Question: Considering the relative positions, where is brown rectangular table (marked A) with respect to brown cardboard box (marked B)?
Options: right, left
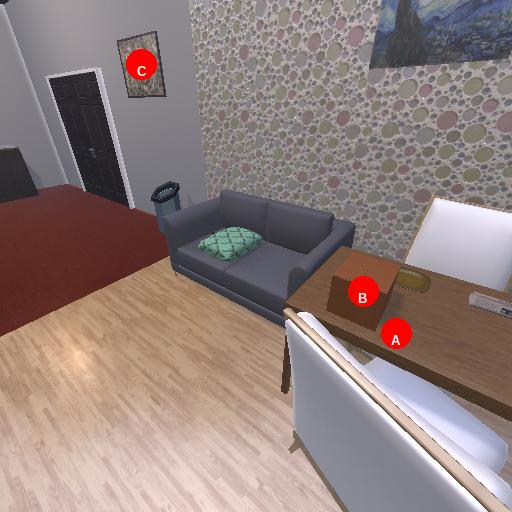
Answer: right